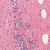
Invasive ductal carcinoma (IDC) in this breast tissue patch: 0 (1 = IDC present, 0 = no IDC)